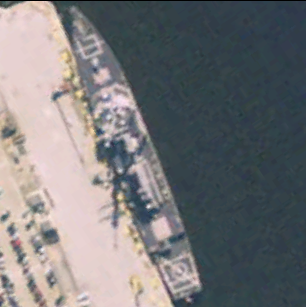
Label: destroyer